Question: I want to use Ninject in an Asp.Net vNext Class Library. But I get Compiler Error CS0246 ("The type or namespace name 'Ninject' could not be found").
Here is what i have done:
1) Create a new 'ASP.NET vNext Class Library'
2) Edit 'project.json':
'''
{
"dependencies": {
"Ninject": "3.2.2.0"
},
"configurations" : {
"net451" : {
"dependencies": {
}
},
"k10" : {
"dependencies": {
"System.Runtime": "4.0.20.0"
}
}
}
}
'''
3) Check Package Manager Log:
'''
Restoring packages for C:\Projects\ClassLib1\project.json
Attempting to resolve dependency ClassLib1 >= 1.0.0
Attempting to resolve dependency Ninject >= 3.2.2.0
GET https://www.nuget.org/api/v2/FindPackagesById()?Id='Ninject'
Attempting to resolve dependency mscorlib >=
Attempting to resolve dependency System >=
Attempting to resolve dependency System.Core >=
Attempting to resolve dependency Microsoft.CSharp >=
Attempting to resolve dependency ClassLib1 >= 1.0.0
Attempting to resolve dependency Ninject >= 3.2.2.0
Attempting to resolve dependency System.Runtime >= 4.0.20.0
OK https://www.nuget.org/api/v2/FindPackagesById()?Id='Ninject' 1250ms
GET https://www.nuget.org/api/v2/FindPackagesById?id='Ninject'&$skiptoken='Ninject','3.0.2-unstable-9057'
OK https://www.nuget.org/api/v2/FindPackagesById?id='Ninject'&$skiptoken='Ninject','3.0.2-unstable-9057' 179ms
GET https://www.nuget.org/api/v2/package/Ninject/3.2.2
OK https://www.nuget.org/api/v2/package/Ninject/3.2.2 949ms
Resolving complete, 2531ms elapsed
Installing Ninject 3.2.2.0
Restore complete, 2755ms elapsed
'''
Looks fine ..
4) Edit 'Class1.cs':
'''
using Ninject;
namespace ClassLib1
{
public class Class1
{
public Class1()
{
var kernel = new StandardKernel();
}
}
}
'''
Intellisense can resolve the references to Ninject.

5) Build and I got CS0246:
'''
1>------ Build started: Project: ClassLib1, Configuration: Debug Any CPU ------
1> Building ClassLib1 .NETFramework,Version=v4.5.1
1> Building ClassLib1 K,Version=v1.0
1>C:\Projects\ClassLib1\Class1.cs(1,7): error CS0246: The type or namespace name 'Ninject' could not be found (are you missing a using directive or an assembly reference?)
1>C:\Projects\ClassLib1\Class1.cs(9,30): error CS0246: The type or namespace name 'StandardKernel' could not be found (are you missing a using directive or an assembly reference?)
1>
1> Build failed.
1> 0 Warnings(s)
1> 2 Error(s)
'''
What's wrong?
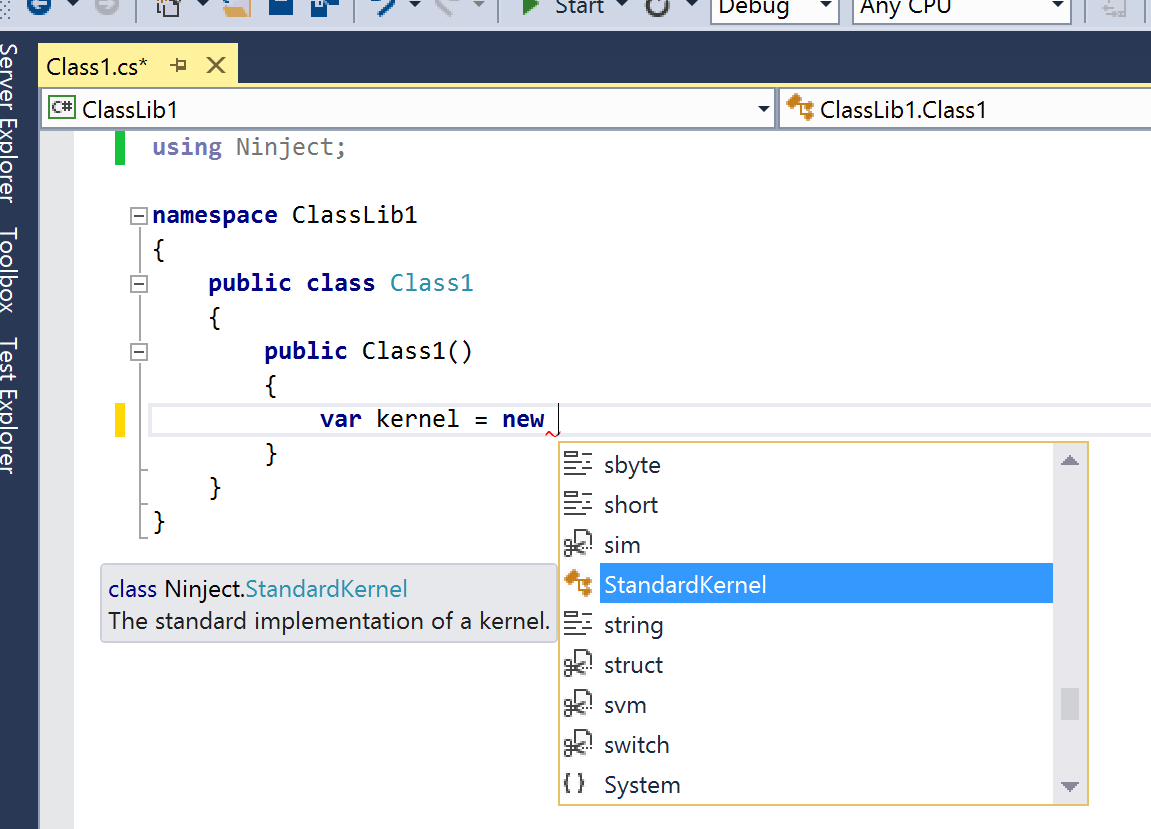
Answer: NInject is not available for the Cloud Optimized CLR (CoreCLR or K10). Also, there is a known issue in VS 2014 that it builds all the available configurations, in your case net451 and k10, regardless of what you chose in the project properties - that's why you see these two lines and the errors under K:
'''
1> Building ClassLib1 .NETFramework,Version=v4.5.1
1> Building ClassLib1 K,Version=v1.0
'''
If you need NInject and you want to target both Desktop CLR and Core CLR then use a '#if K10' or '#if NET45' conditional compilation block like I did <URL>. Basically you will use NInject for Desktop CLR and the out of the box DI container for Core CLR.
If you want your app to run only on Desktop CLR, then remove the K10 configuration from 'project.json'.